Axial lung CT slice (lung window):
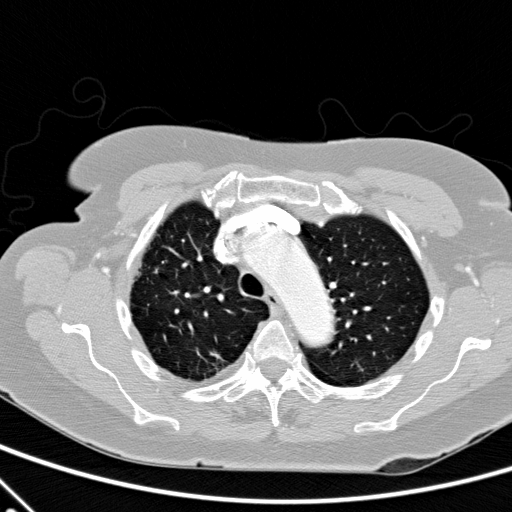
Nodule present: no